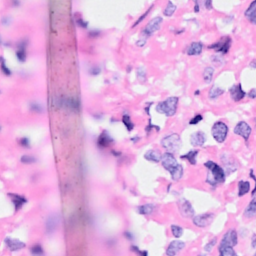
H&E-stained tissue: Breast